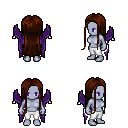
a pixel art fantasy rpg character, female body template, dark elf, purple skin, purple wings, white pants, brown extra-long hairstyle, four views (front, back, left, right), 2x2 character sprite sheet, small pixel art, hard edges, no anti-aliasing